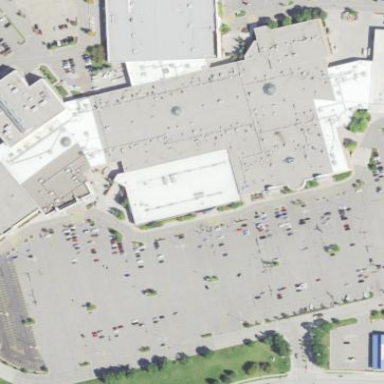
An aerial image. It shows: Retail building that serves as mall.